A bearing vibration time series has been folded into this square grayscale image, one row per segment of consecutive samples. Determine the bearing's health state. Answer with exactly one of: normal, inner_race, outer_race, ball.
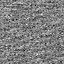
Answer: outer_race